Question: I was sent an Excel sheet that with 4 charts. The data for the charts is in another workbook that was not provided.
Goal: I want to extract the data from the charts using a VBA sub.
Problem: I am having some trouble with "type mismatch." When I try to assign the Variant array 'oSeries.XValues' to a Range of cells.
'''
Option Explicit
Option Base 1
' 1. Enter the following macro code in a module sheet.
' 2. Select the chart from which you want to extract the underlying data values.
' 3. Run the GetChartValues Sub. The data from the chart is placed in a new worksheet named "ChartName Data".
'
Sub GetChartValues()
'
Dim lxNumberOfRows As Long
Dim lyNumberOfRows As Long
Dim oSeries As Series
Dim lCounter As Long
Dim oWorksheet As Worksheet
Dim oChart As Chart
Dim xValues() As Variant
Dim yValues() As Variant
Dim xDestination As Range
Dim yDestination As Range
Set oChart = ActiveChart
' If a chart is not active, just exit
If oChart Is Nothing Then
Exit Sub
End If
' Create the worksheet for storing data
Set oWorksheet = ActiveWorkbook.Worksheets.Add
oWorksheet.Name = oChart.Name & " Data"
' Loop through all series in the chart and write there values to
' the worksheet.
lCounter = 1
For Each oSeries In oChart.SeriesCollection
xValues = oSeries.xValues
yValues = oSeries.values
' Calculate the number of rows of data. <PHONE> is maximum number of rows in excel.
lxNumberOfRows = WorksheetFunction.Min(UBound(oSeries.xValues), <PHONE> - 1)
lyNumberOfRows = WorksheetFunction.Min(UBound(oSeries.values), <PHONE> - 1)
' Sometimes the Array is to big, so chop off the end
ReDim Preserve xValues(lxNumberOfRows)
ReDim Preserve yValues(lyNumberOfRows)
With oWorksheet
' Put the name of the series at the top of each column
.Cells(1, 2 * lCounter - 1) = oSeries.Name
.Cells(1, 2 * lCounter) = oSeries.Name
Set xDestination = .Range(.Cells(1, 2 * lCounter - 1), .Cells(lxNumberOfRows + 1, 2 * lCounter - 1))
Set yDestination = .Range(.Cells(1, 2 * lCounter), .Cells(lxNumberOfRows + 1, 2 * lCounter))
'Assign the x and y data from the chart to a range in the worksheet
xDestination.value = Application.Transpose(xValues)
yDestination.value = Application.Transpose(yValues)
' This does not work either
' .Range(.Cells(2, 2 * lCounter - 1), .Cells(lxNumberOfRows + 1, 2 * lCounter - 1)).value = Application.Transpose(oSeries.xValues)
' .Range(.Cells(2, 2 * lCounter), .Cells(lxNumberOfRows + 1, 2 * lCounter)).value = Application.Transpose(oSeries.values)
End With
lCounter = lCounter + 1
Next
' Cleanup
Set oChart = Nothing
Set oWorksheet = Nothing
End Sub
'''
The main issue is the following lines:
'''
.Range(.Cells(2, 2 * lCounter - 1), .Cells(lxNumberOfRows + 1, 2 * lCounter - 1)) = Application.Transpose(oSeries.xValues)
.Range(.Cells(2, 2 * lCounter), .Cells(lxNumberOfRows + 1, 2 * lCounter)) = Application.Transpose(oSeries.values)
'''
Upon further inspection using the Locals window, I find the following:

The below code works while the above code does not.
'''
Sub Test2()
Dim A(6) As Variant
'A(1) = 1
A(2) = 2#
A(3) = 3#
A(4) = 4#
A(5) = 5#
Range(Cells(1, 1), Cells(6, 1)).value = Application.Transpose(A)
End Sub
'''
Looping over many cells is slow in this case (I've tried). Please, don't use a loop unless it is seconds for 1,000,000 element.
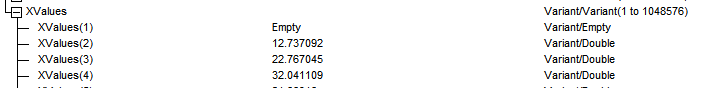
Answer: The main cause is the built-in 'Transpose' function. 'Transpose' can only handle arrays with 2^16 or less elements.
The code below works well. It handles the problem of Transpose function limitation of 2^16 elements. It uses a for loop but the for loop is fast for arrays. For four series and each having <PHONE> elements, the Sub took about 10 seconds to run. This is acceptable.
'''
Option Explicit
Option Base 1
' 1. Enter the following macro code in a module sheet.
' 2. Select the chart from which you want to extract the underlying data values.
' 3. Run the GetChartValues Sub. The data from the chart is placed in a new worksheet named "ChartName Data".
'
Public Sub GetChartValues()
Dim lxNumberOfRows As Long
Dim lyNumberOfRows As Long
Dim oSeries As Series
Dim lSeriesCounter As Long
Dim oWorksheet As Worksheet
Dim oChart As Chart
Dim xValues() As Variant
Dim yValues() As Variant
Dim xDestination As Range
Dim yDestination As Range
Set oChart = ActiveChart
' If a chart is not active, just exit
If oChart Is Nothing Then
Exit Sub
End If
' Create the worksheet for storing data
Set oWorksheet = ActiveWorkbook.Worksheets.Add
oWorksheet.Name = oChart.Name & " Data"
' Loop through all series in the chart and write their values to the worksheet.
lSeriesCounter = 1
For Each oSeries In oChart.SeriesCollection
' Get the x and y values
xValues = oSeries.xValues
yValues = oSeries.values
' Calculate the number of rows of data.
lxNumberOfRows = UBound(xValues)
lyNumberOfRows = UBound(yValues)
' <PHONE> is maximum number of rows in excel. Sometimes the Array is too big. Chop off the end.
If lxNumberOfRows >= <PHONE> Then
lxNumberOfRows = <PHONE> - 1
ReDim Preserve xValues(lxNumberOfRows)
End If
If lyNumberOfRows >= <PHONE> Then
lyNumberOfRows = <PHONE> - 1
ReDim Preserve yValues(lyNumberOfRows)
End If
With oWorksheet
' Put the name of the series at the top of each column
.Cells(1, 2 * lSeriesCounter - 1) = oSeries.Name & " X Values"
.Cells(1, 2 * lSeriesCounter) = oSeries.Name & " Y Values"
Set xDestination = .Range(.Cells(2, 2 * lSeriesCounter - 1), .Cells(lxNumberOfRows + 1, 2 * lSeriesCounter - 1))
Set yDestination = .Range(.Cells(2, 2 * lSeriesCounter), .Cells(lxNumberOfRows + 1, 2 * lSeriesCounter))
End With
' Arrays larger than 2^16 will fail with Transpose function. Therefore must manually transpose
If lxNumberOfRows > 2& ^ 16 Then
'Assign the x and y data from the chart to a range in the worksheet. Use the ManualTranspose for 2^16 or more elements.
xDestination.value = ManualTranspose(xValues)
yDestination.value = ManualTranspose(yValues)
Else
'Assign the x and y data from the chart to a range in the worksheet. Use the built-in Transpose for less than 2^16 elements.
xDestination.value = WorksheetFunction.Transpose(xValues)
yDestination.value = WorksheetFunction.Transpose(yValues)
End If
lSeriesCounter = lSeriesCounter + 1
Next
' Cleanup
Set oChart = Nothing
Set oWorksheet = Nothing
End Sub
' Helper function for when built-in Transpose function cannot be used. Arrays larger than 2^16 must be transposed manually.
Private Function ManualTranspose(ByRef arr As Variant) As Variant
Dim arrLength As Long
Dim i As Long
Dim TransposedArray() As Variant
arrLength = UBound(arr)
ReDim TransposedArray(arrLength, 1)
For i = 1 To arrLength
TransposedArray(i, 1) = arr(i)
Next i
ManualTranspose = TransposedArray
End Function
'''